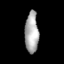
Tissue: skin
Cell type: T cells
Senescence score: 0.7285
Nuclear area (px): 550
Mean DAPI intensity: 171.124